Interaction volume radius: 5 \u00c5
Interaction volume height: 10 \u00c5
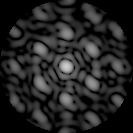
Disorder parameter: 0.4437